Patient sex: M
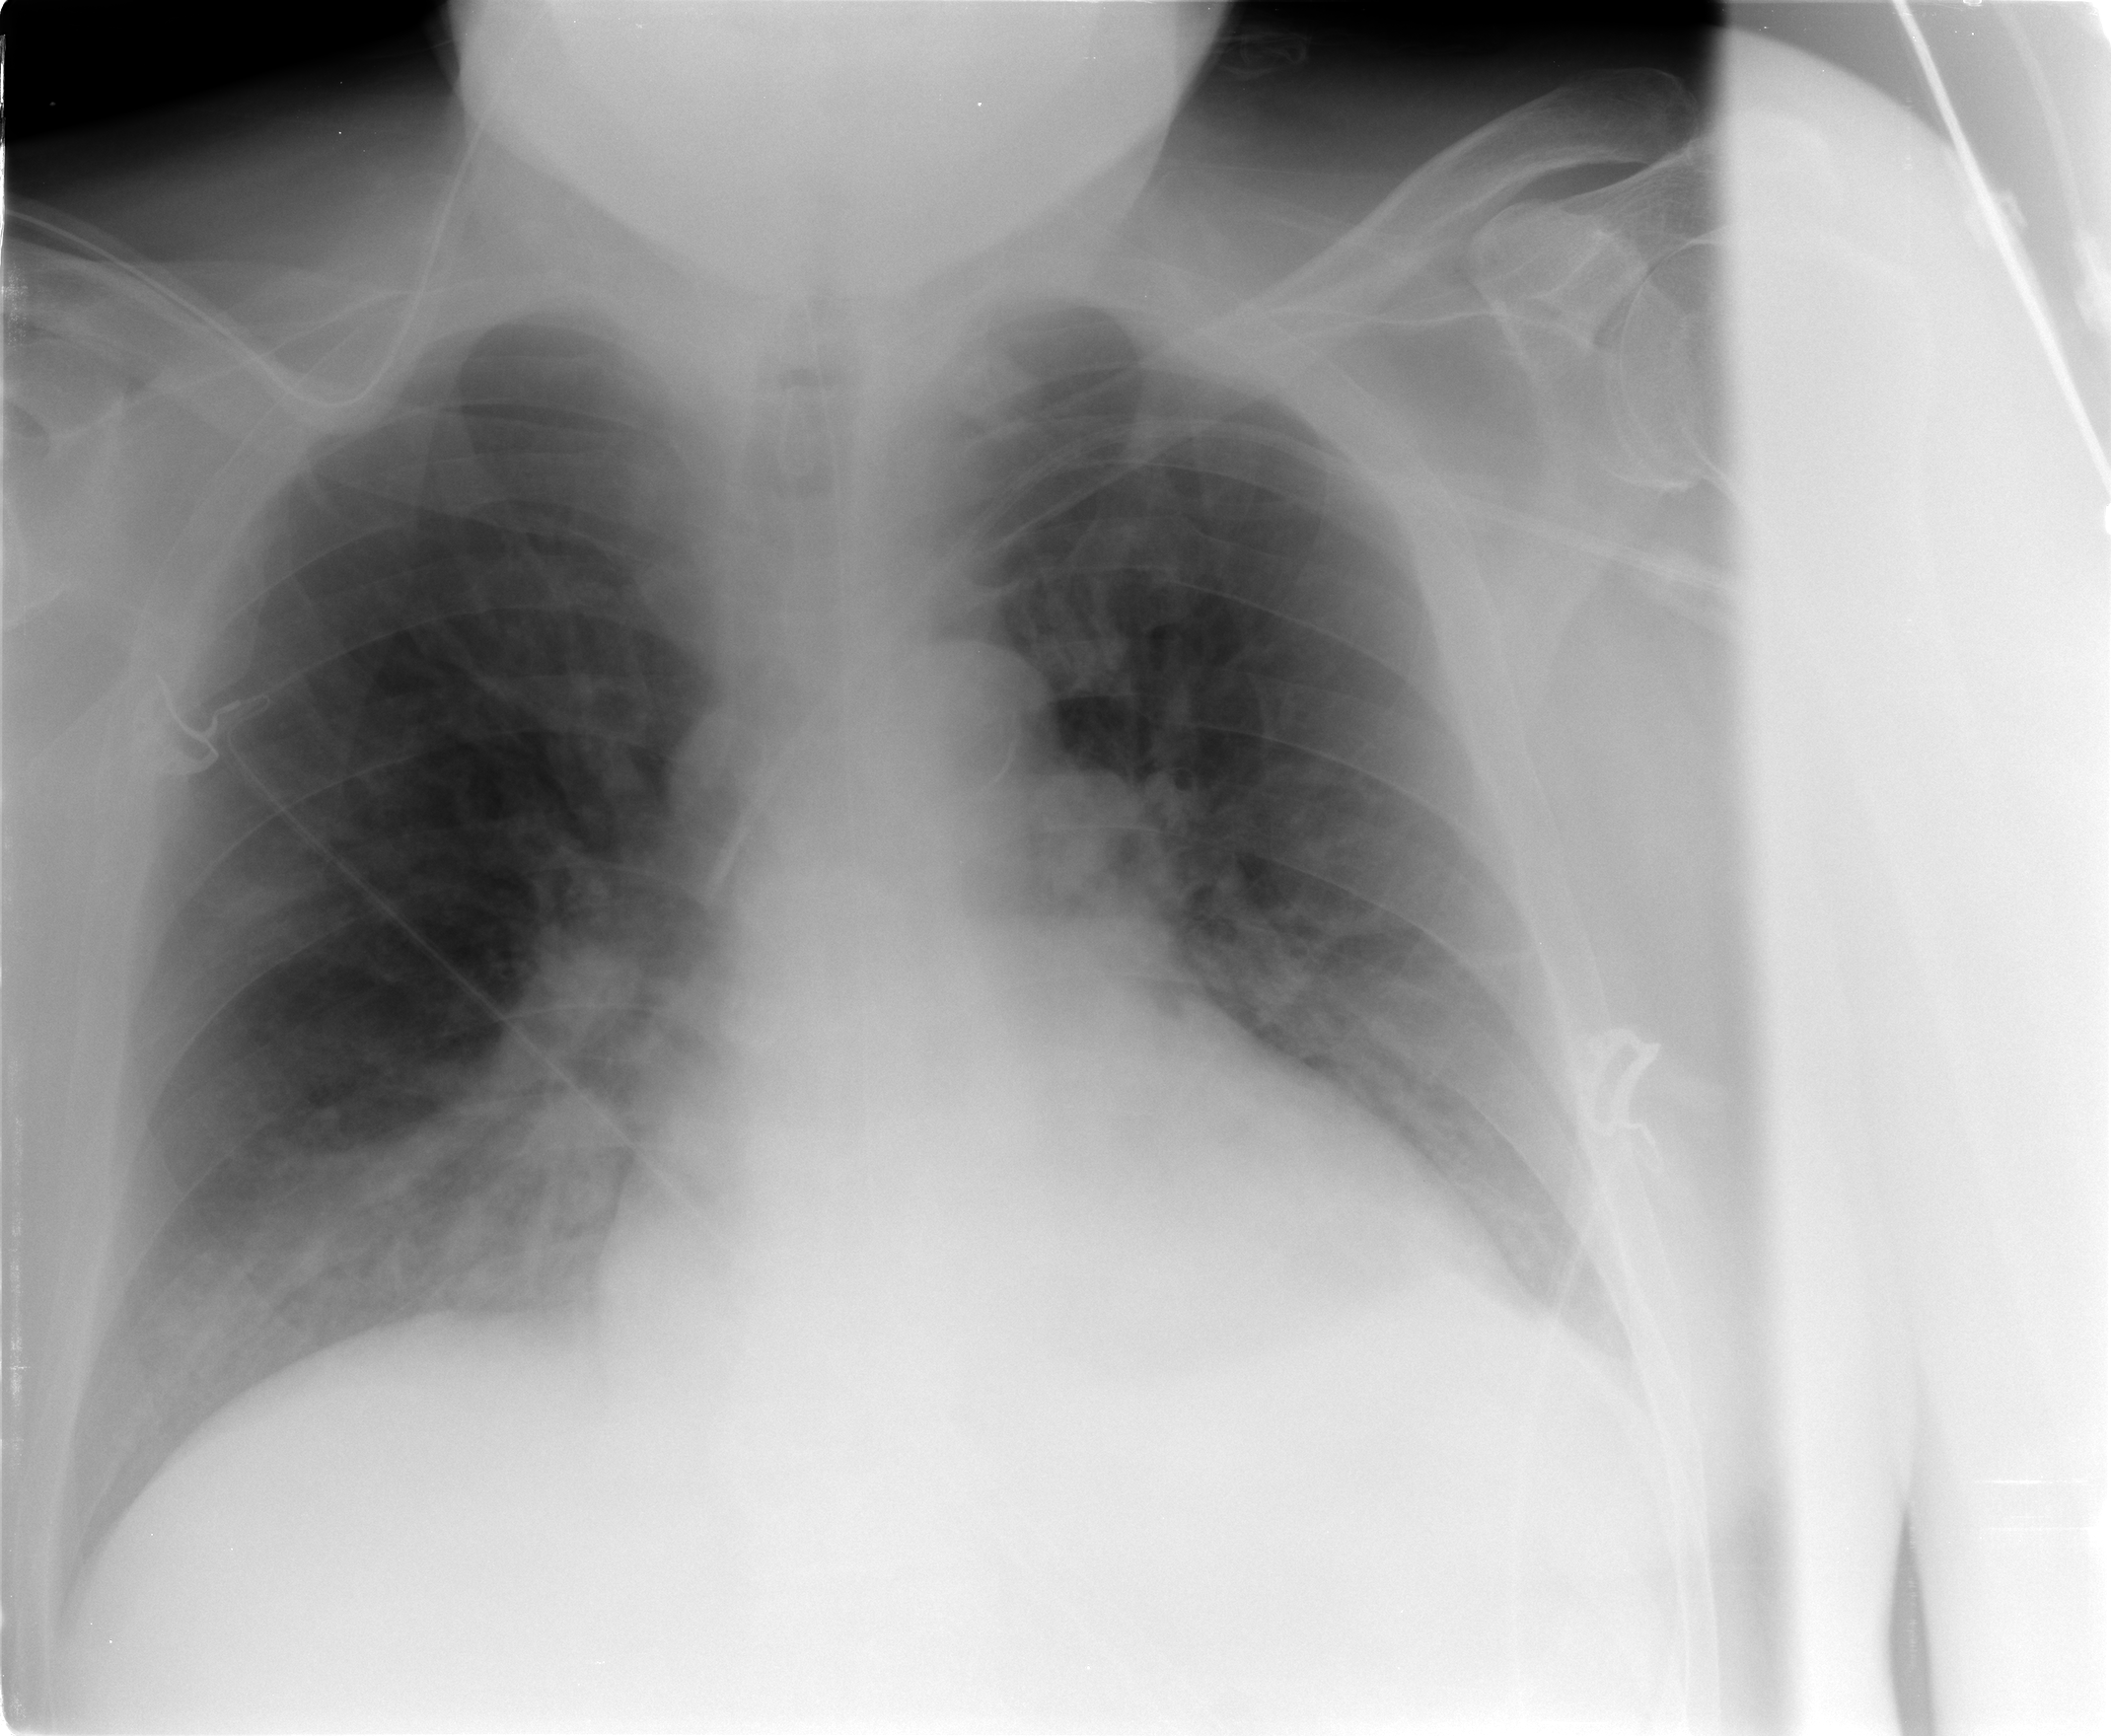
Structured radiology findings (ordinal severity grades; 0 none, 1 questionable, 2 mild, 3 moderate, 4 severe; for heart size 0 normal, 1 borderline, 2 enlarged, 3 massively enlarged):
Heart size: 2
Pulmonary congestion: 2
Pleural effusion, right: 0
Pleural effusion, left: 1
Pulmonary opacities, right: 1
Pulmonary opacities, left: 0
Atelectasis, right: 2
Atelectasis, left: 2